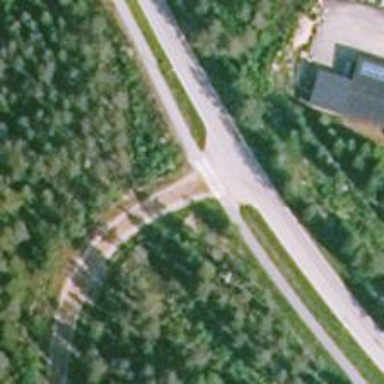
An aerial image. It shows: Asphalt cycleway.